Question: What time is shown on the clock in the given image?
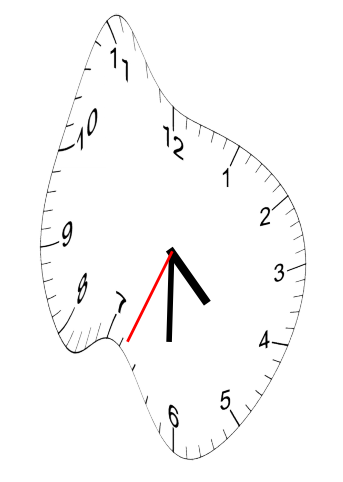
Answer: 04:30:34